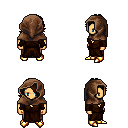
a pixel art fantasy rpg character, male body template, human, tanned skin, brown robe, robe skirt, brown swoop hairstyle, cloth hood, gold boots, four views (front, back, left, right), 2x2 character sprite sheet, small pixel art, hard edges, no anti-aliasing